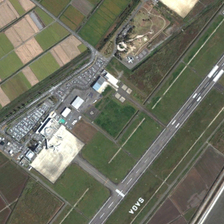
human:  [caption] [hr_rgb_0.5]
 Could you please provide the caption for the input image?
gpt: many pieces of farmlands are near an airport with several planes .

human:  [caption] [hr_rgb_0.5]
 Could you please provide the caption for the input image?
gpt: many pieces of farmlands are near an airport with several planes .

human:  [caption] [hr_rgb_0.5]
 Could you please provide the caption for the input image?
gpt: many pieces of farmlands are near an airport with several planes .

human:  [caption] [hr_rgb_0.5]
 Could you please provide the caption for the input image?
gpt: many pieces of farmlands are near an airport with several planes .

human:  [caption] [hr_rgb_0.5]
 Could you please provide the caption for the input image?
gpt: many pieces of farmlands are near an airport with several planes .